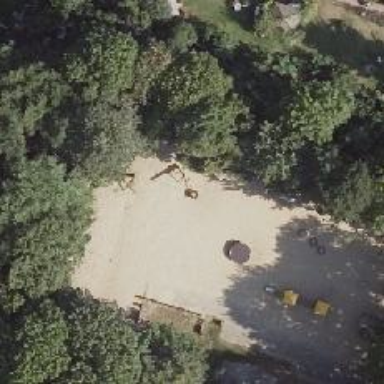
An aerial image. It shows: Playground featuring basket swing.